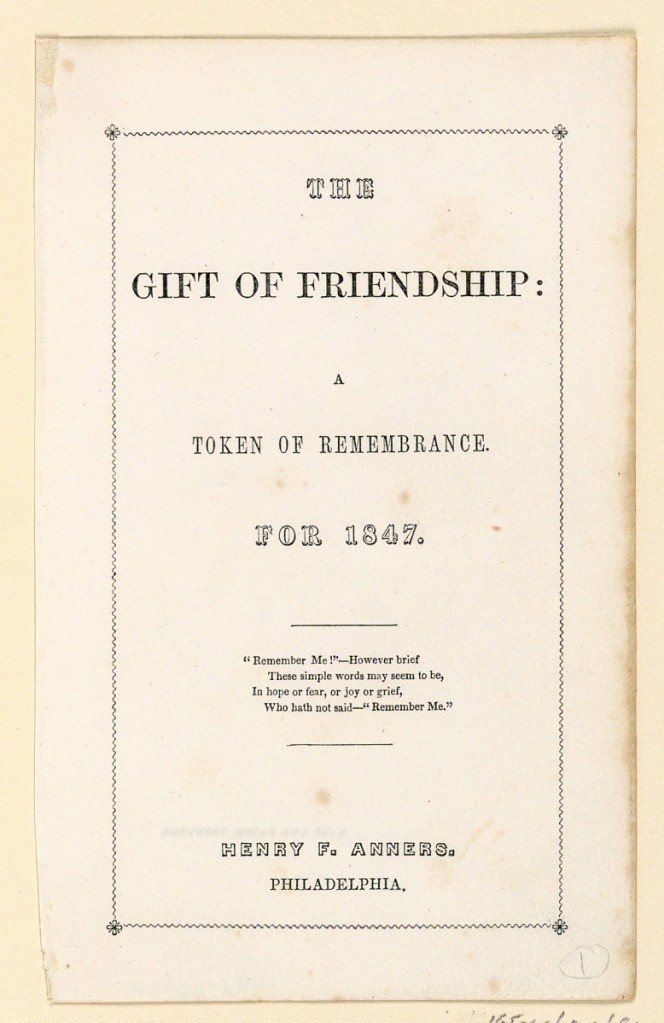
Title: The Gift of Friendship: A Token of Remembrance for 1847
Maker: John Sartain, American, 1808–1897
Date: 1847
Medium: Engraving in black ink on paper
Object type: Print
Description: Vertical rectangle. B: In front of a wall-fountain an old man and a boy are seated, right. A harp is seen at left.